Question: Whenever I write code for my game in visual studio code, there is no autocompletion offer...
For example, in the picture below, "Transform" doesn't even exist.
I have already downloaded unity recommended extensions: Debugger for Unity, Unity Snippets, Unity Code Snippets, Unity Tools. And it didn't work even if I remove them.

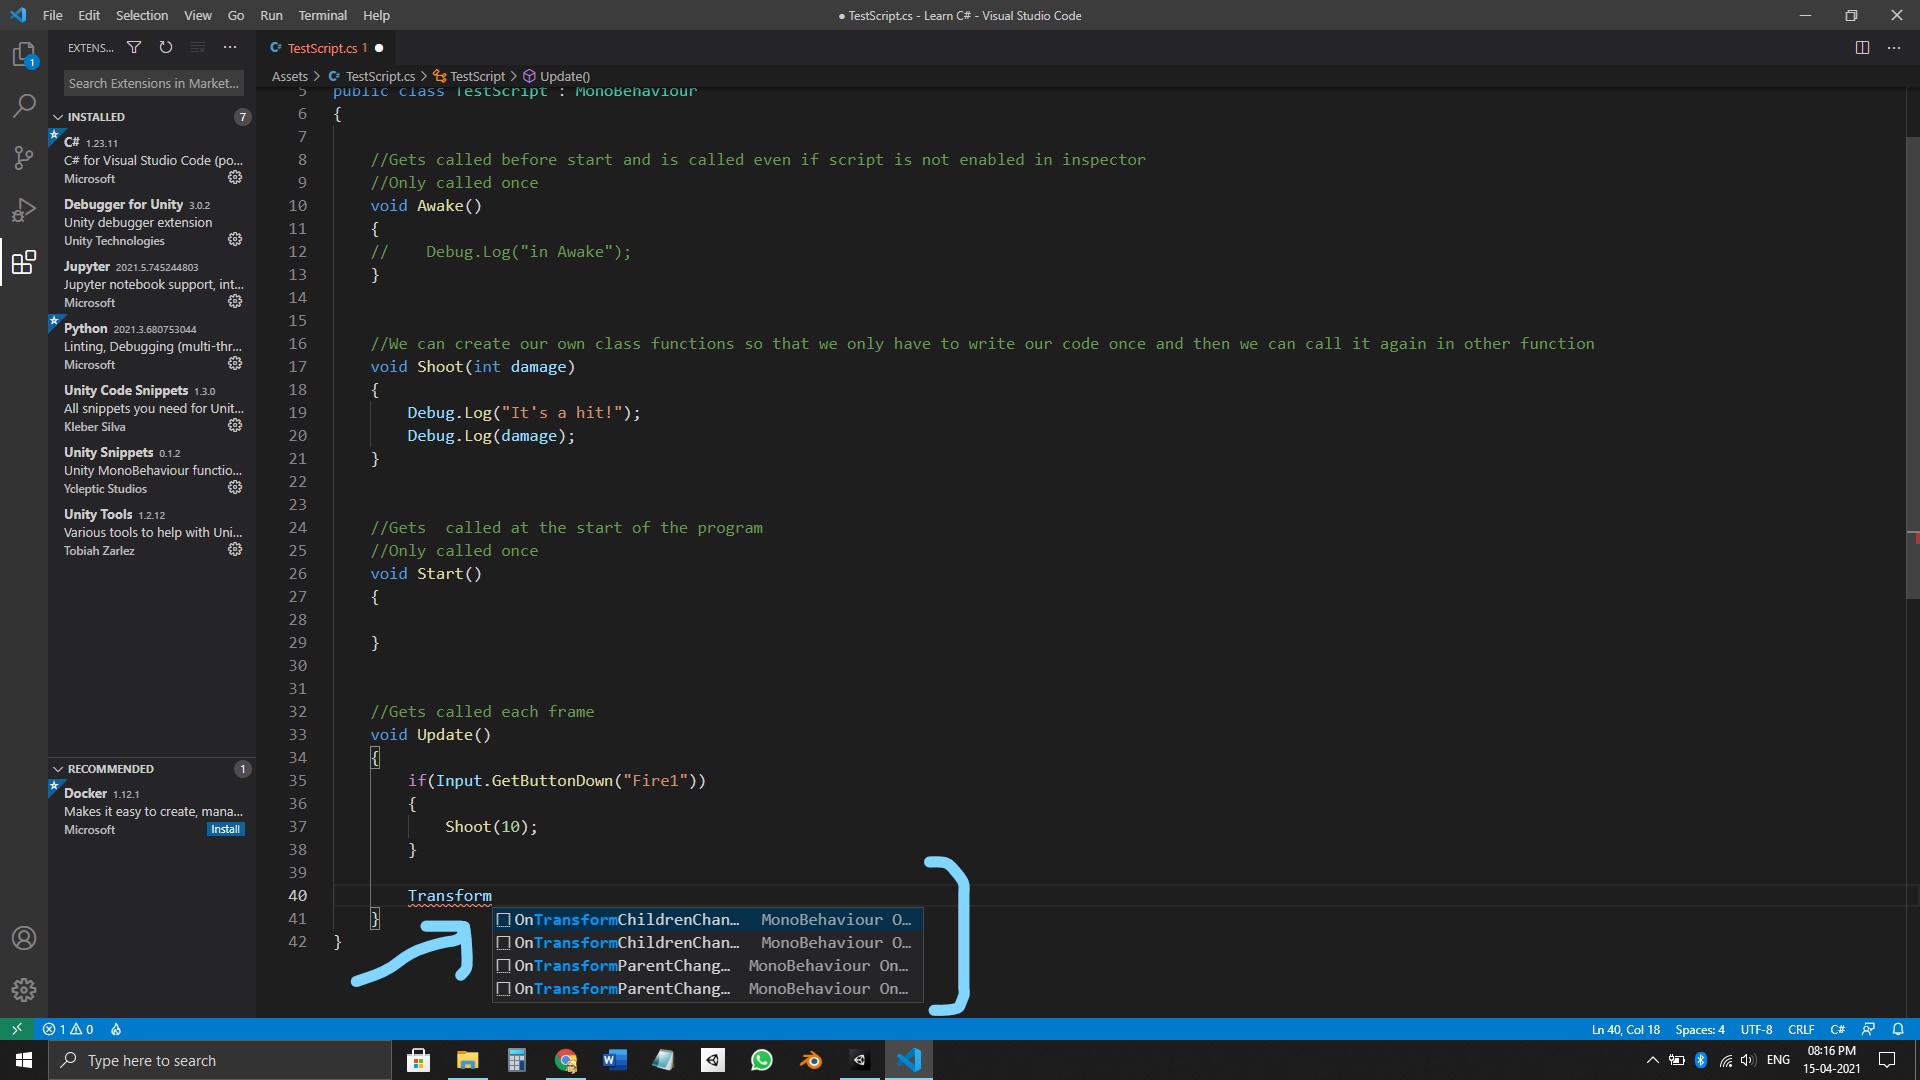
Answer: Go to Edit -> Preference -> ExternalTools
<URL>
then chose your External Script editor
<URL>
then there you go
incase it's still not working, it's probably because your visual studio does not have the unity developer package, go to your visual studio installer, then modify and check the unity package thinggy.
or download the extension if u using visual studio code